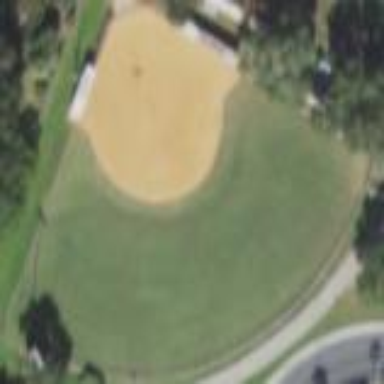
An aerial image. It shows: Baseball pitch for leisure and sports activities.